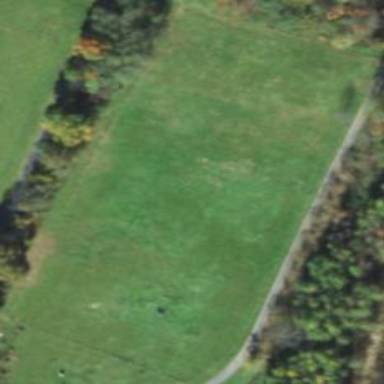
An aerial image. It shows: Pasture area used as meadow.